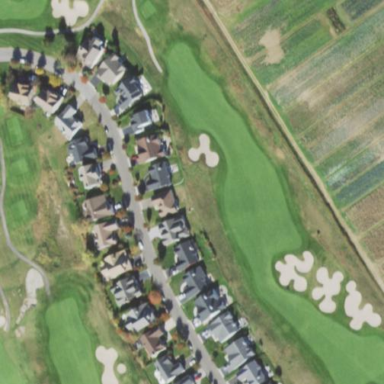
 place for golfing and leisure activities."